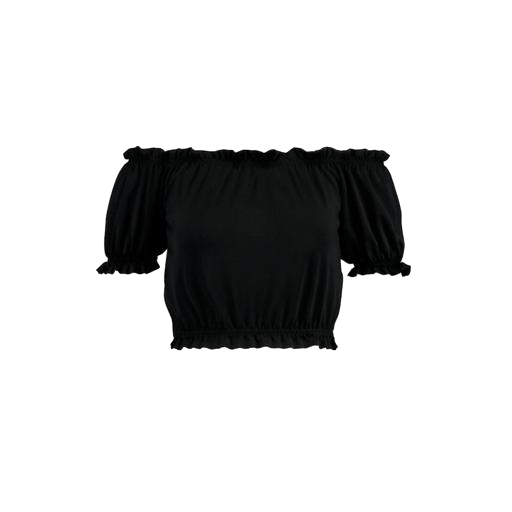
black off shoulder puff, short-sleeve top only macy, black top shoulder, white background